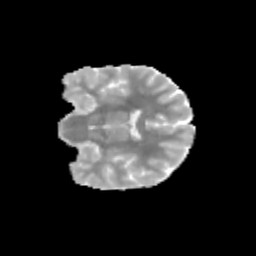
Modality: MD
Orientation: coronal
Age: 11
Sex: male
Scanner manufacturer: siemens
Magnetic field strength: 3 T
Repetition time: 3.8 s
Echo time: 0.07 s